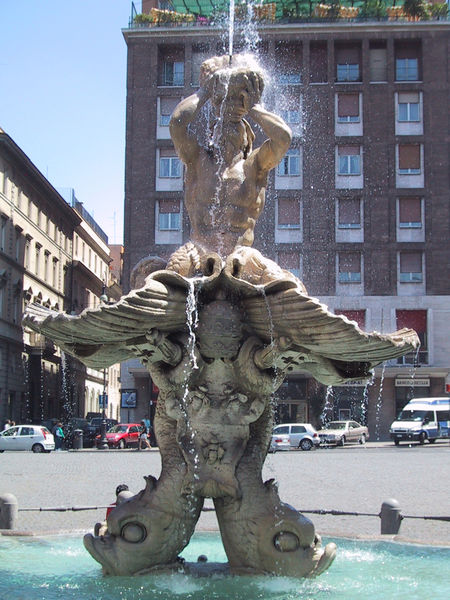
Titel: Triton-Brunnen
Künstler: Giovanni Lorenzo Bernini
Standort: Rom, Piazza Barberini (EU - I - Latium)
Schlagwörter: flügel, mann, wasser, stadt, fenster, trinken, augen, barock, krone, brunnen, springbrunnen, fassade, platz, papst, foto, wappen, spritzen, fisch, jüngling, mitra, tiara, muschel, schlüssel, muscheln, autos, fahrzeuge, fische, parkplatz, poller, parken, speier, delfin, kfz, neptun, poseidon, stadr, päpstlich